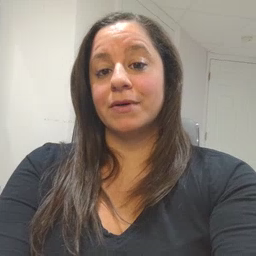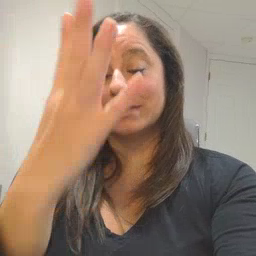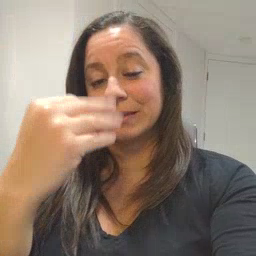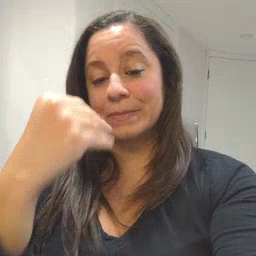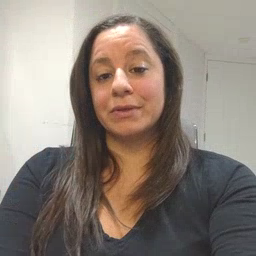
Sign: sleepy